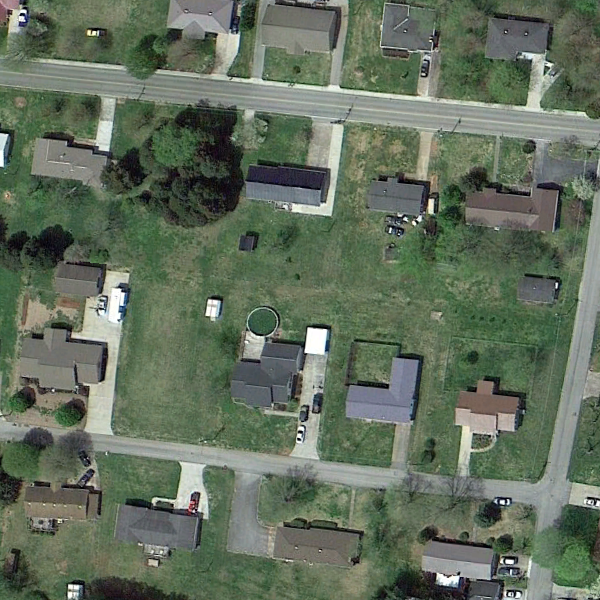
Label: MediumResidential